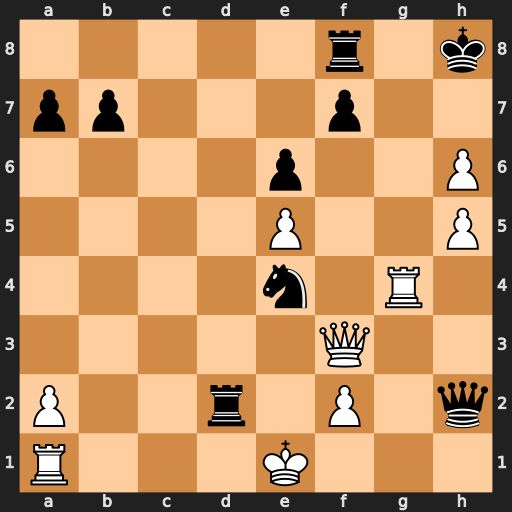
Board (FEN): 5r1k/pp3p2/4p2P/4P2P/4n1R1/5Q2/P2r1P1q/R3K3
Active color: w
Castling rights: Q
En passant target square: -
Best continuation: Rxe4 Rxf2 Qxf2 Qh1+ Kd2 Rd8+ Rd4 Rxd4+ Qxd4